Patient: sex M, age 78
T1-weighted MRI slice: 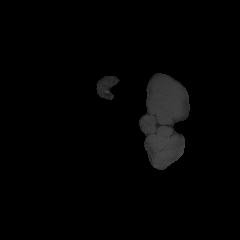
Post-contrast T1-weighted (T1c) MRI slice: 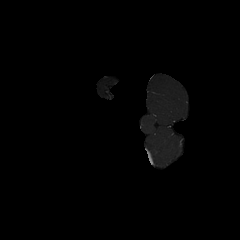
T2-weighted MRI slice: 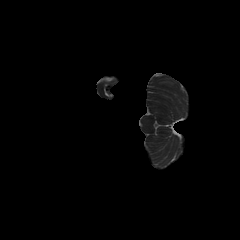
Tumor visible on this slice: no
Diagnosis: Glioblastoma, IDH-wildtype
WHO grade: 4